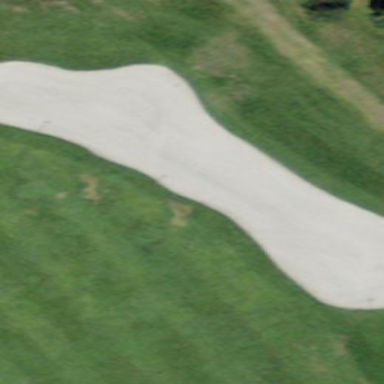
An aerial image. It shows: Bunker on golf course.